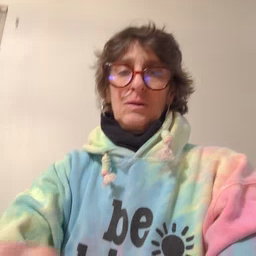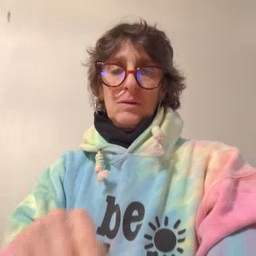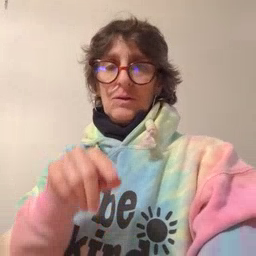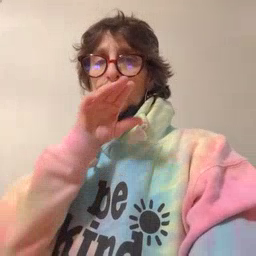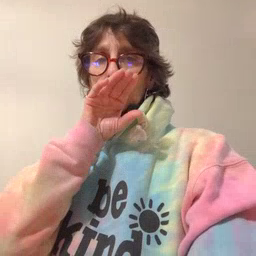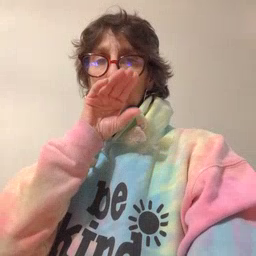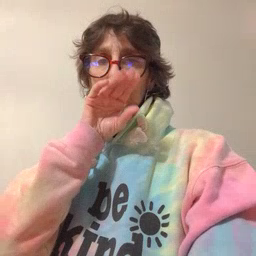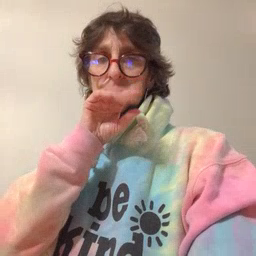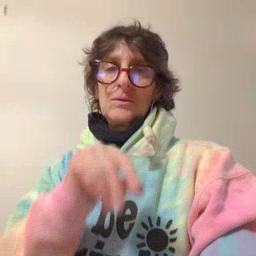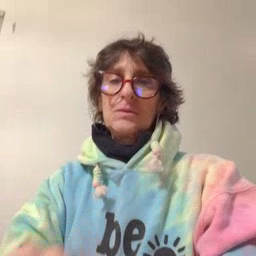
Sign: goose